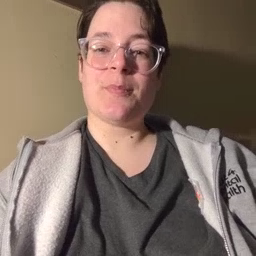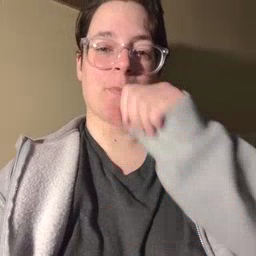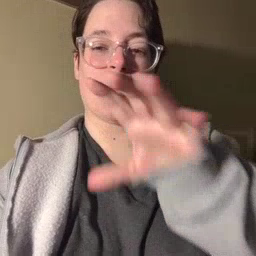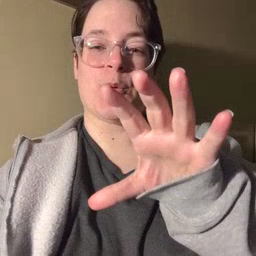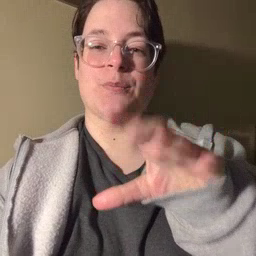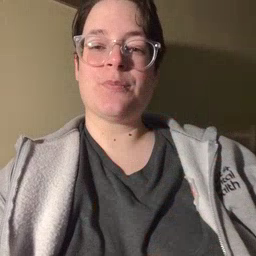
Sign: blow